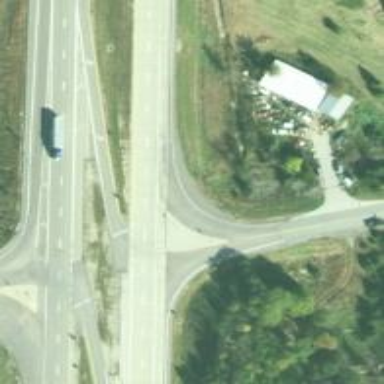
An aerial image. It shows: Trunk link highway.